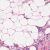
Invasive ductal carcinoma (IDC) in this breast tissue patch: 1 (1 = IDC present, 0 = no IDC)